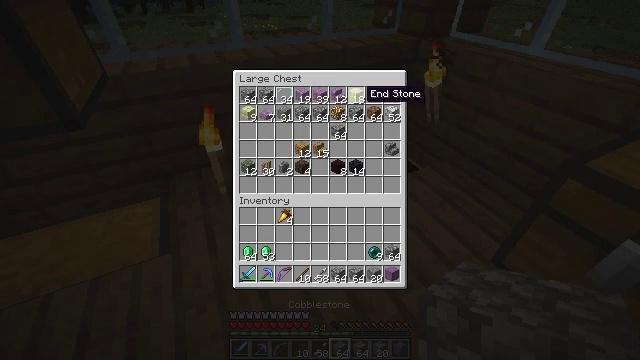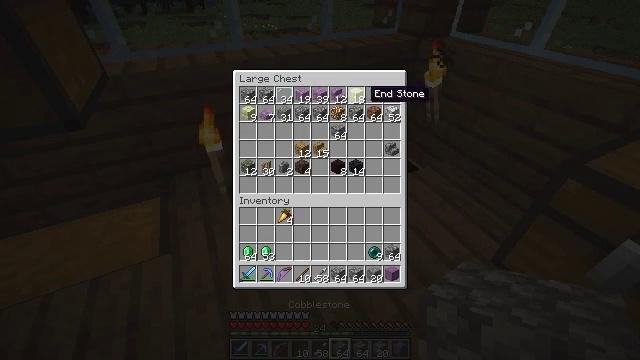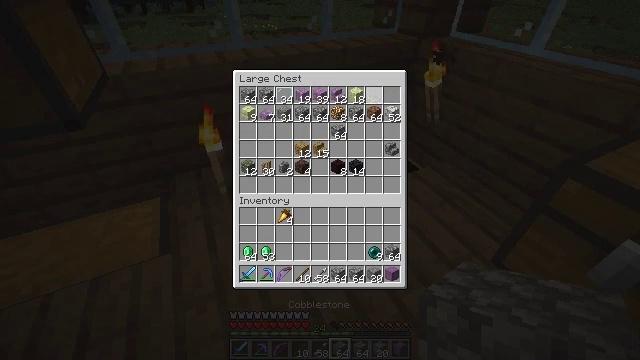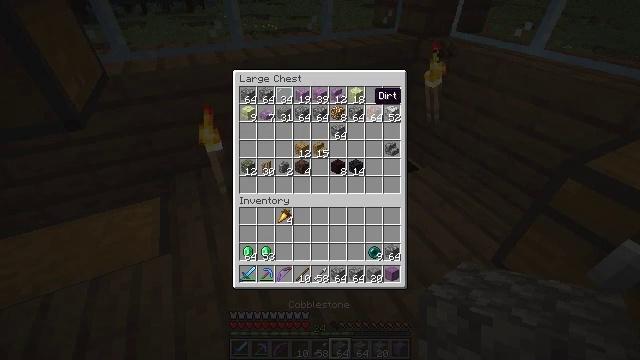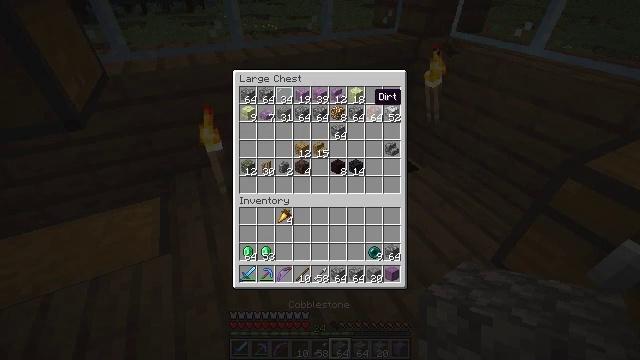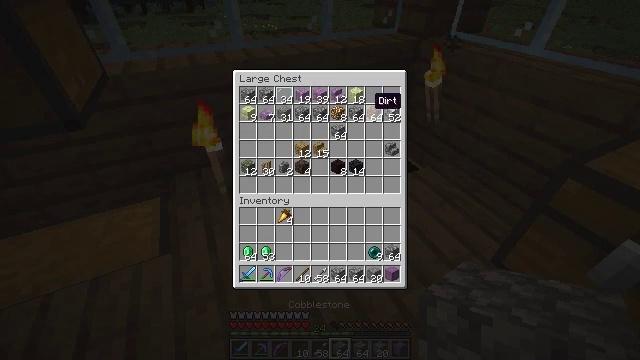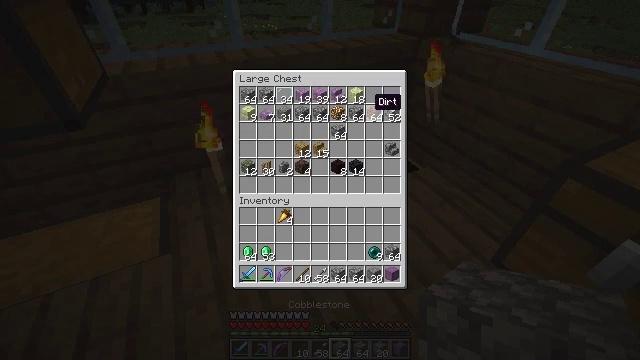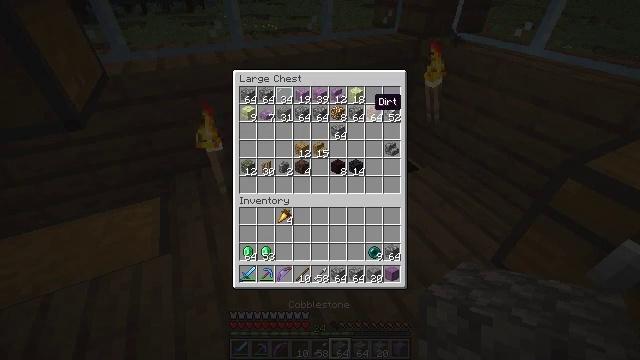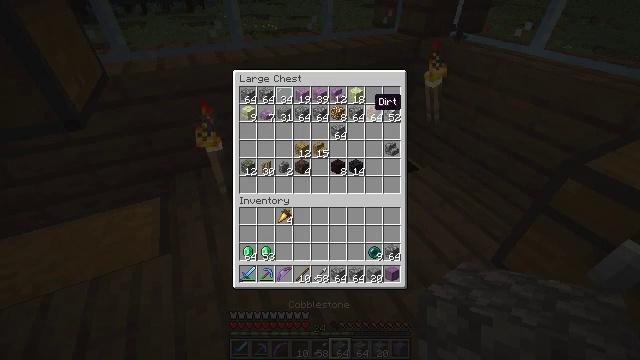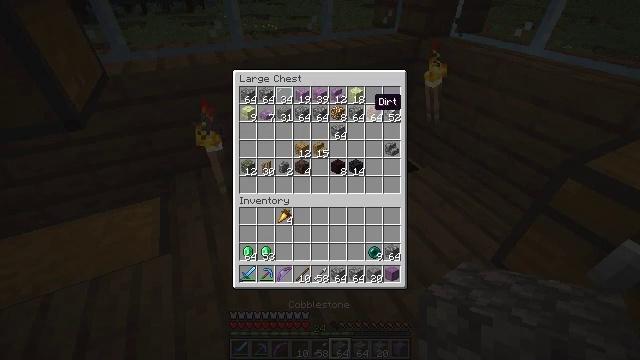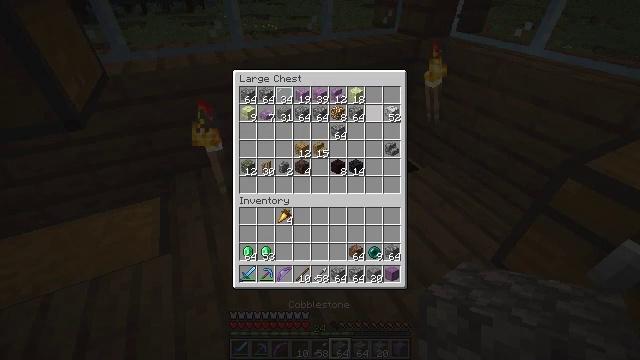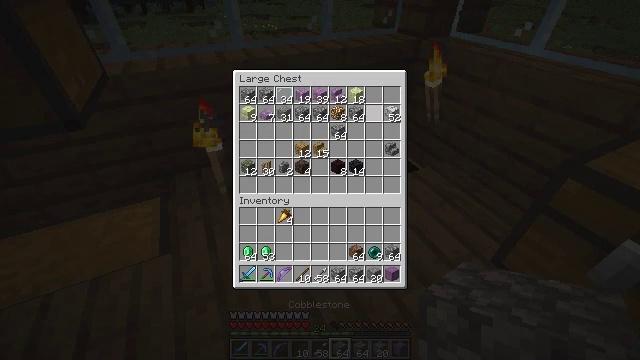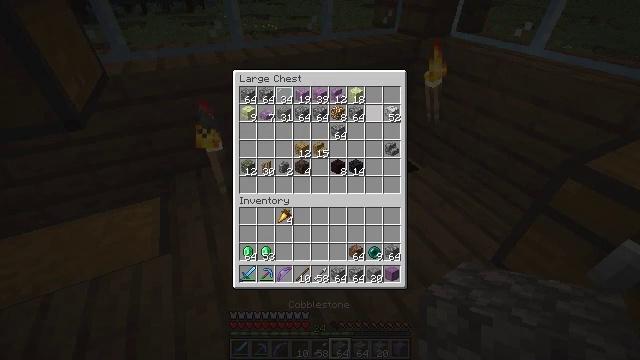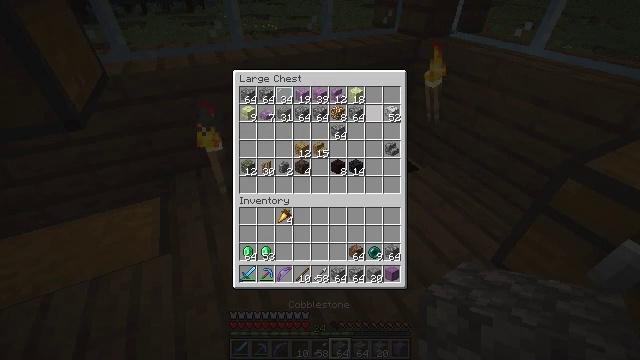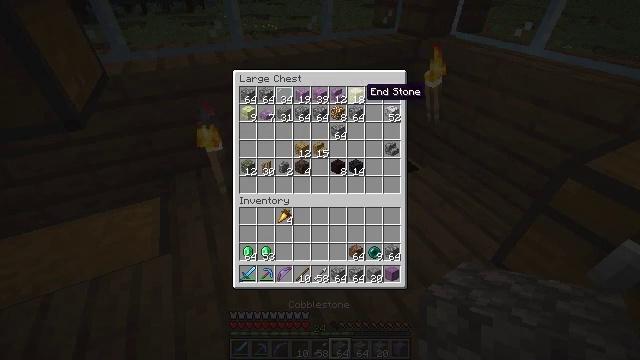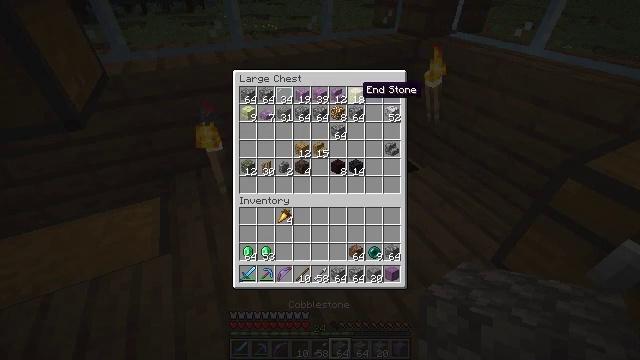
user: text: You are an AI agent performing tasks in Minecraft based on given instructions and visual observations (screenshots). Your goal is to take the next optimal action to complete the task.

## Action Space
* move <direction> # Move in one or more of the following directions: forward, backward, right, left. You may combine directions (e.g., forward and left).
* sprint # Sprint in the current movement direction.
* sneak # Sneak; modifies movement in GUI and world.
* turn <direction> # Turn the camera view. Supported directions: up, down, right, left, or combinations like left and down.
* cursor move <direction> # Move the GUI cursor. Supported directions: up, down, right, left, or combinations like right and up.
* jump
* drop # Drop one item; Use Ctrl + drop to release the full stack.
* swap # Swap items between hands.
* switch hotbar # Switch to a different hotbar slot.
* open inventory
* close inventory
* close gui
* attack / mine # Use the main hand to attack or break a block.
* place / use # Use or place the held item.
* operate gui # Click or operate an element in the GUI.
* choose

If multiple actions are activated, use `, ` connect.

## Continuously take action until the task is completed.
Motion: motion action
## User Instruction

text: Put the light gray shulker box back into the inventory.
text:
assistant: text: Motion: sneak
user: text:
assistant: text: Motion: sneak
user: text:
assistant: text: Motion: sneak
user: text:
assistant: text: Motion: sneak
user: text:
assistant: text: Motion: sneak
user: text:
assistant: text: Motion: sneak
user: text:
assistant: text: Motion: sneak
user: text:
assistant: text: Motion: sneak
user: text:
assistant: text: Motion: sneak
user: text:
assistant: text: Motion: sneak, operate gui
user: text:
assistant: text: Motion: sneak, operate gui
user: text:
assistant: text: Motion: sneak, operate gui
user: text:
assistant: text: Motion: sneak
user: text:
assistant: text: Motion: sneak, cursor move left and up
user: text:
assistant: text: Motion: sneak
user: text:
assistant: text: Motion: sneak
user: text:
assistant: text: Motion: sneak
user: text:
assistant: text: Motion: sneak, operate gui
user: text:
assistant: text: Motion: sneak, operate gui
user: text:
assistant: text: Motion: sneak
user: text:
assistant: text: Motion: sneak
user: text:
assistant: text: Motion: sneak
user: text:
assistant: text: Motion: sneak
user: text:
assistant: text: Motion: sneak
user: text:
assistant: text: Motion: sneak, cursor move down
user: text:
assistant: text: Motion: sneak, cursor move down
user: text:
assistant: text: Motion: sneak, cursor move left and down
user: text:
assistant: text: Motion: sneak, cursor move left and down
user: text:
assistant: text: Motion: sneak
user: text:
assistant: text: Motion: sneak